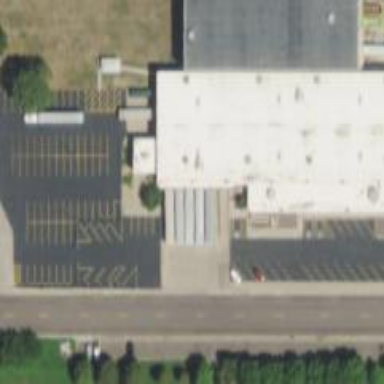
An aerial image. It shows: Parking area.